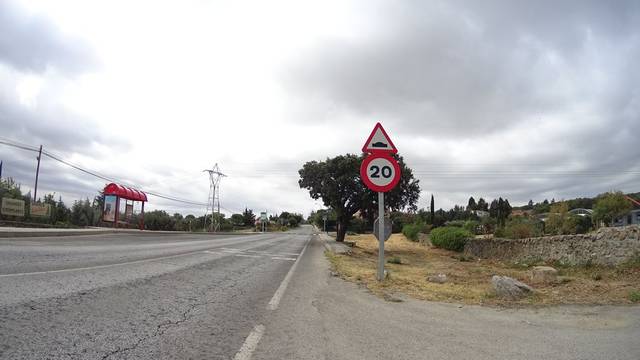
Region: Spain
Coordinates: 40.589, -4.012